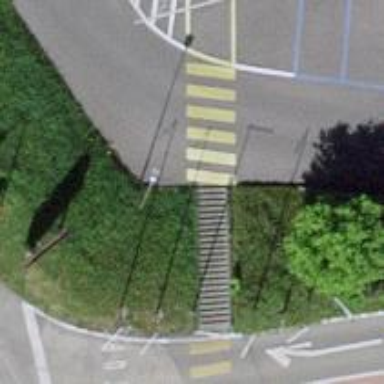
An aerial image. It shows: Set of steps on the road.